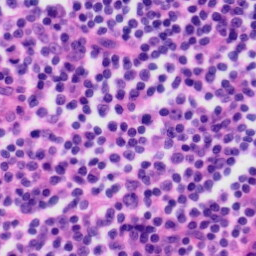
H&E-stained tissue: Tonsil